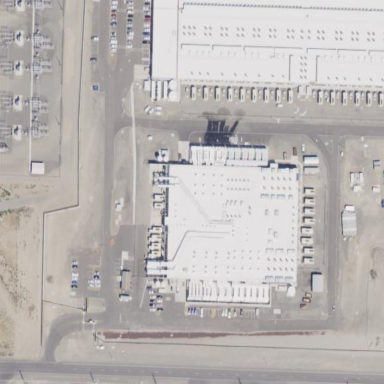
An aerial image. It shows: Data center building.